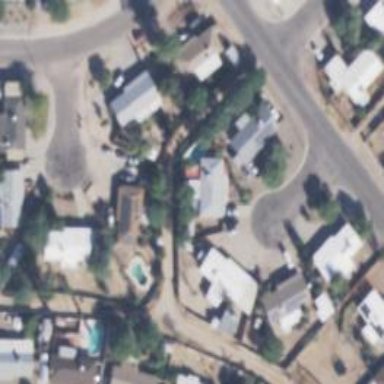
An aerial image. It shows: Alleyway designated as service road.